Question: I'm trying to draw Right-Aligned text in a custom control, however, it seems for some reason it doesn't align to my target horizontal position and there's a difference between strings.
I can live with the fact that it doesn't exactly matches my target horizontal position, but the difference between strings is visually awful!
Any pointers?

The isolated code:
'''
using System;
using System.Collections.Generic;
using System.ComponentModel;
using System.Data;
using System.Drawing;
using System.Linq;
using System.Text;
using System.Windows.Forms;
namespace RightAlignTest {
class RightControlTest : UserControl {
public RightControlTest() {
this.SetStyle(ControlStyles.UserPaint, true);
this.SetStyle(ControlStyles.ResizeRedraw, true);
}
public static void DrawString(Graphics g, string s, Font f, RectangleF r, Color c) {
float locx = r.Left;
float locy = r.Top;
SizeF txts = g.MeasureString(s, f);
locx = (locx + r.Width - txts.Width);
g.DrawString(s, f, new SolidBrush(c), locx, locy);
}
protected override void OnPaint(PaintEventArgs e) {
base.OnPaint(e);
int rightTarget = Width - 20;
Font f = new Font("Arial Unicode MS", 13f, FontStyle.Regular);
int i = 0;
string[] strings = { "Current Limit 1:", "Current Limit 2:", "Temperature Center 1:", "Temperature Center 2:" };
foreach (var s in strings) {
Rectangle r1 = new Rectangle(0, 30 * i++, rightTarget, Height);
DrawString(e.Graphics, s, f, r1, Color.Black);
}
e.Graphics.DrawLine(new Pen(new SolidBrush(Color.Blue)), rightTarget, 0, rightTarget, Height);
}
}
public partial class Form1 : Form {
public Form1() {
RightControlTest t = new RightControlTest();
t.Dock = DockStyle.Fill;
Controls.Add(t);
}
}
}
'''
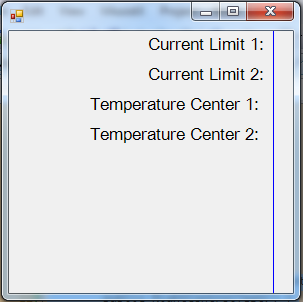
Answer: Try if this works:
'''
public static void DrawString(
Graphics g, string s, Font f,
RectangleF r, Color c)
{
StringFormat stringFormat = new StringFormat();
stringFormat.Alignment = StringAlignment.Far;
stringFormat.LineAlignment = StringAlignment.Center; // Not necessary here
g.DrawString(s, f, new SolidBrush(c), r, stringFormat);
}
'''
using 'StringFormat' example taken from <URL>